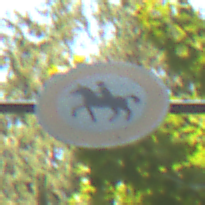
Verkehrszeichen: VerbotReiter
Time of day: MorningAfternoon
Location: Outdoor (Nature)
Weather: Clear
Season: NotSpecified
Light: Natural